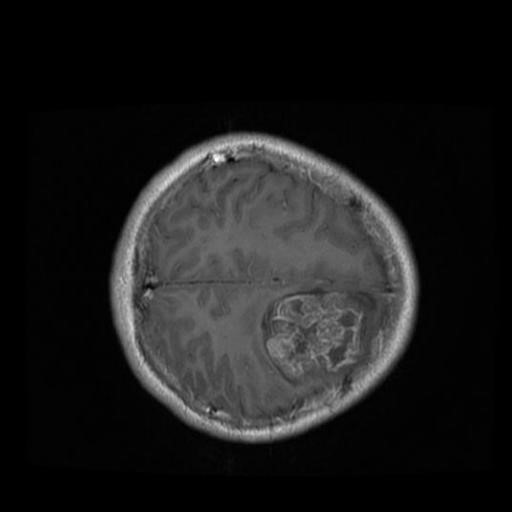
Label: brain_glioma